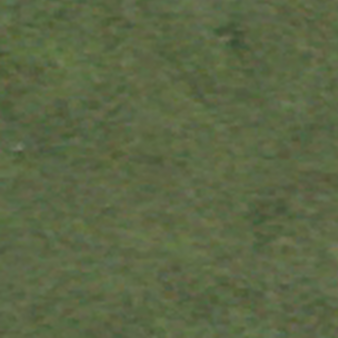
Label: other